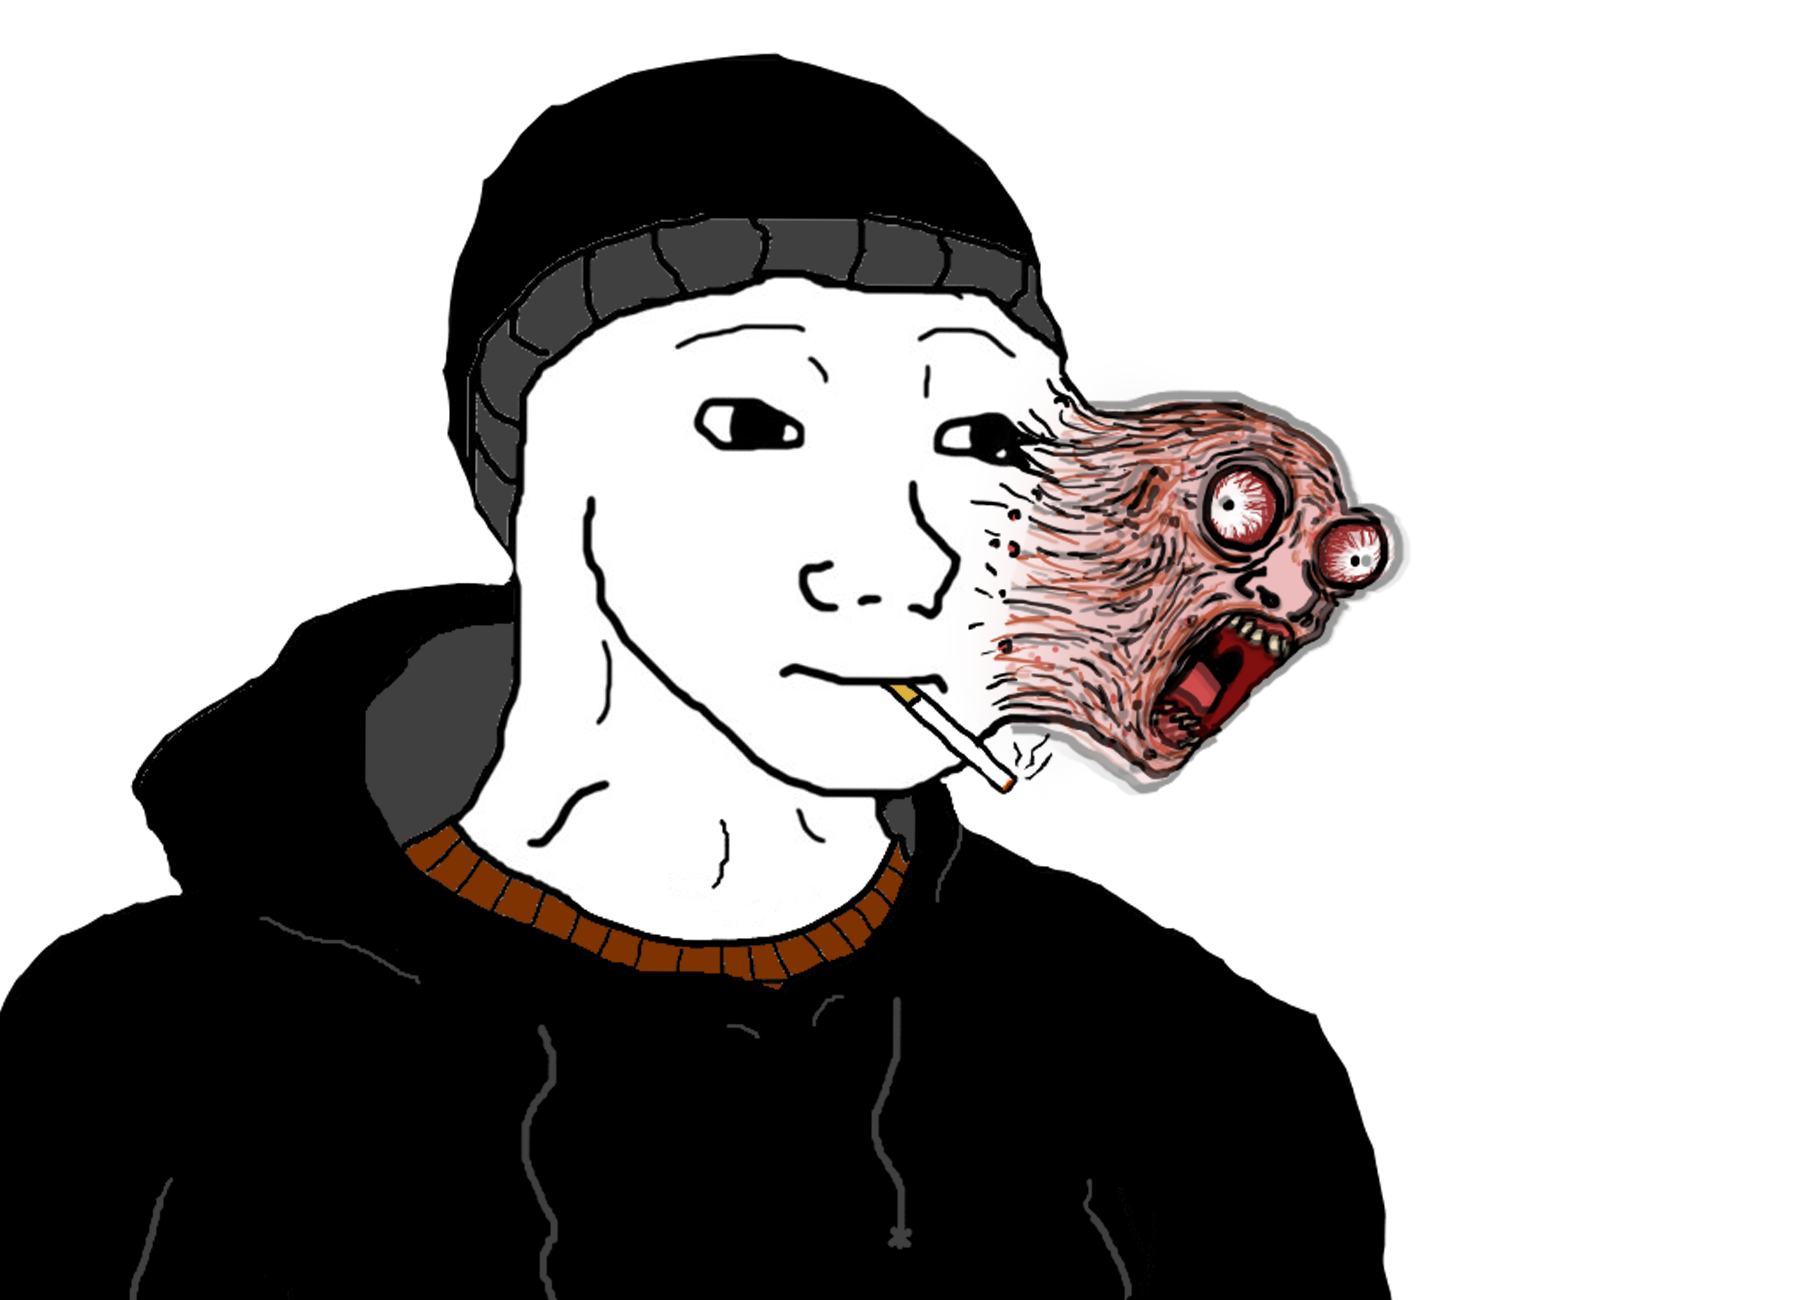
Label: 5_Doomer